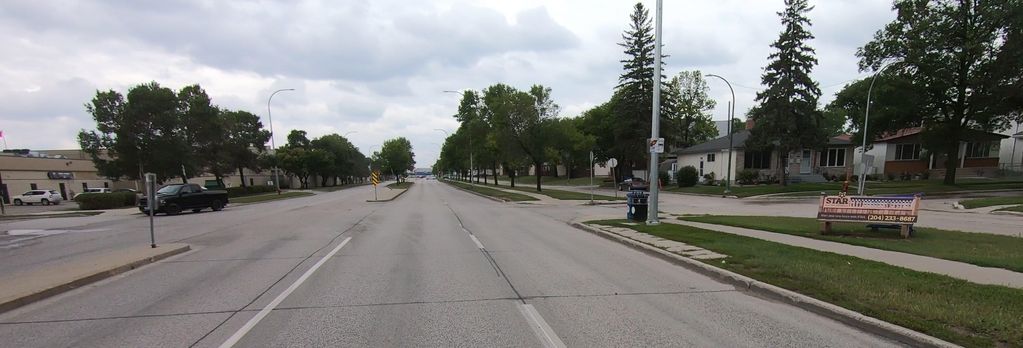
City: winnipeg